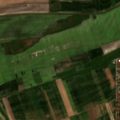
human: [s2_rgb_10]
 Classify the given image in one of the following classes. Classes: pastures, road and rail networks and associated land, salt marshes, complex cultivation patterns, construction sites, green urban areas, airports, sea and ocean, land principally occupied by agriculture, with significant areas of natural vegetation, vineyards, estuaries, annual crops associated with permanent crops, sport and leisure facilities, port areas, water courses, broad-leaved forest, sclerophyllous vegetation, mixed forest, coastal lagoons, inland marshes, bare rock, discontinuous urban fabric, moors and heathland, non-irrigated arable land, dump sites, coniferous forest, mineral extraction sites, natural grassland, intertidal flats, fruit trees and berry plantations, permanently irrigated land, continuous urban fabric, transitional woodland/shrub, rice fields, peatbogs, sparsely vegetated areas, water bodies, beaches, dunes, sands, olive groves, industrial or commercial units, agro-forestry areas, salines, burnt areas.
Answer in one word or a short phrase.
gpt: discontinuous urban fabric, non-irrigated arable land